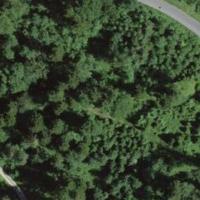
EUNIS habitat code: 41
Species observed at this site:
Lysimachia nemorum
Lamium galeobdolon